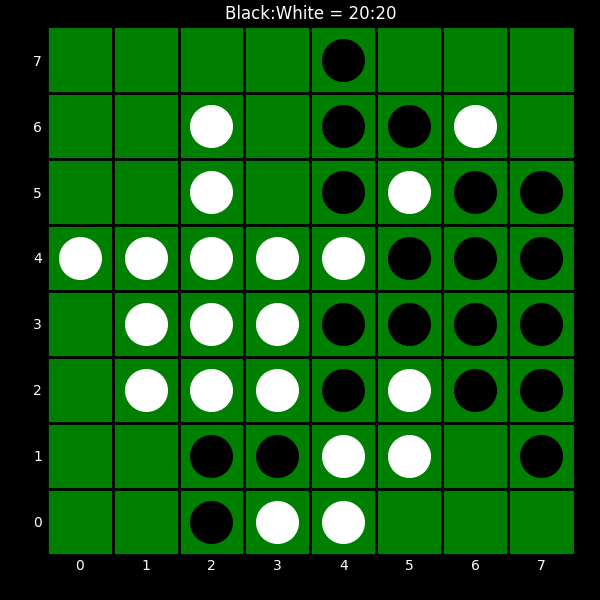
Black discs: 20
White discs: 20